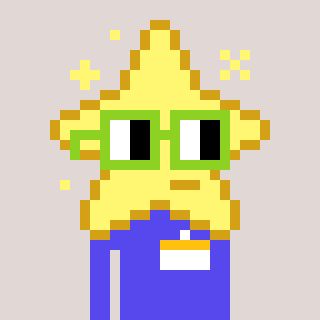
a pixel art character with square light green glasses, a star-shaped head and a computerblue-colored body on a warm background